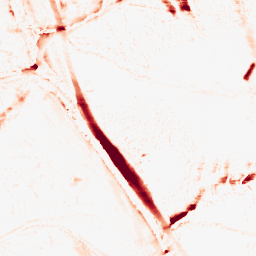
Category: morphological
Decomposition family: morphological_ellipse
Decomposition parameters: operation: opening
width: 10
height: 20
Upsampling method: bilinear
Upsampling parameters: scale: 8
Upsampling scale: 8